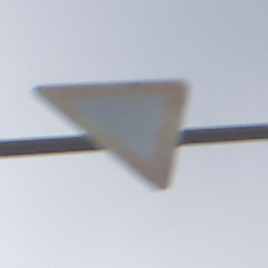
Verkehrszeichen: VorfahrtGewaehren
Umgebung: Outdoor, Nature
Tageszeit: MorningAfternoon
Wetter: PartlyCloudy
Licht: Natural
Jahreszeit: NotSpecified
Kontrast: MediumContrast